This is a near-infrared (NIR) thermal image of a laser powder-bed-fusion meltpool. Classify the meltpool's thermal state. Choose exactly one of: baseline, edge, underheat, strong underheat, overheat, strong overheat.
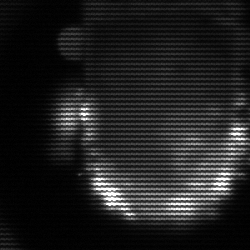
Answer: baseline